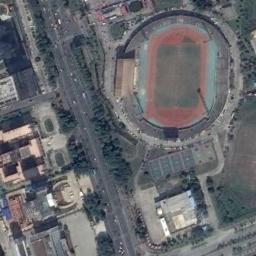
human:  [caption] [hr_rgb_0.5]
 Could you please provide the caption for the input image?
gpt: Many buildings are next to the stadium .

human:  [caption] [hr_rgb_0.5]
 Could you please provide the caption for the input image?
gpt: Oval gym is one road away from residential area .

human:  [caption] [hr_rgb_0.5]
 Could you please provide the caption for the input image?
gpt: The stadium is on the grass next to some buildings and trees .

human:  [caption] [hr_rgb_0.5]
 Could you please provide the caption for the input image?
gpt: There is a baseball field between the two roads .

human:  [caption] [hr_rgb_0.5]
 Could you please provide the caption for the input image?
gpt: There are some green trees beside the stadium .